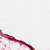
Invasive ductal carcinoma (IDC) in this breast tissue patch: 0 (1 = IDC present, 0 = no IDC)